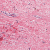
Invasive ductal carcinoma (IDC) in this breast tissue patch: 0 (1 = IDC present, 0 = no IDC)